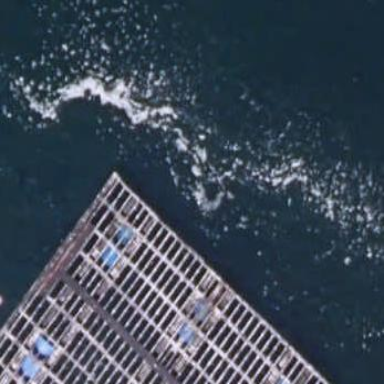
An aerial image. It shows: Image showing man-made mussel raft.